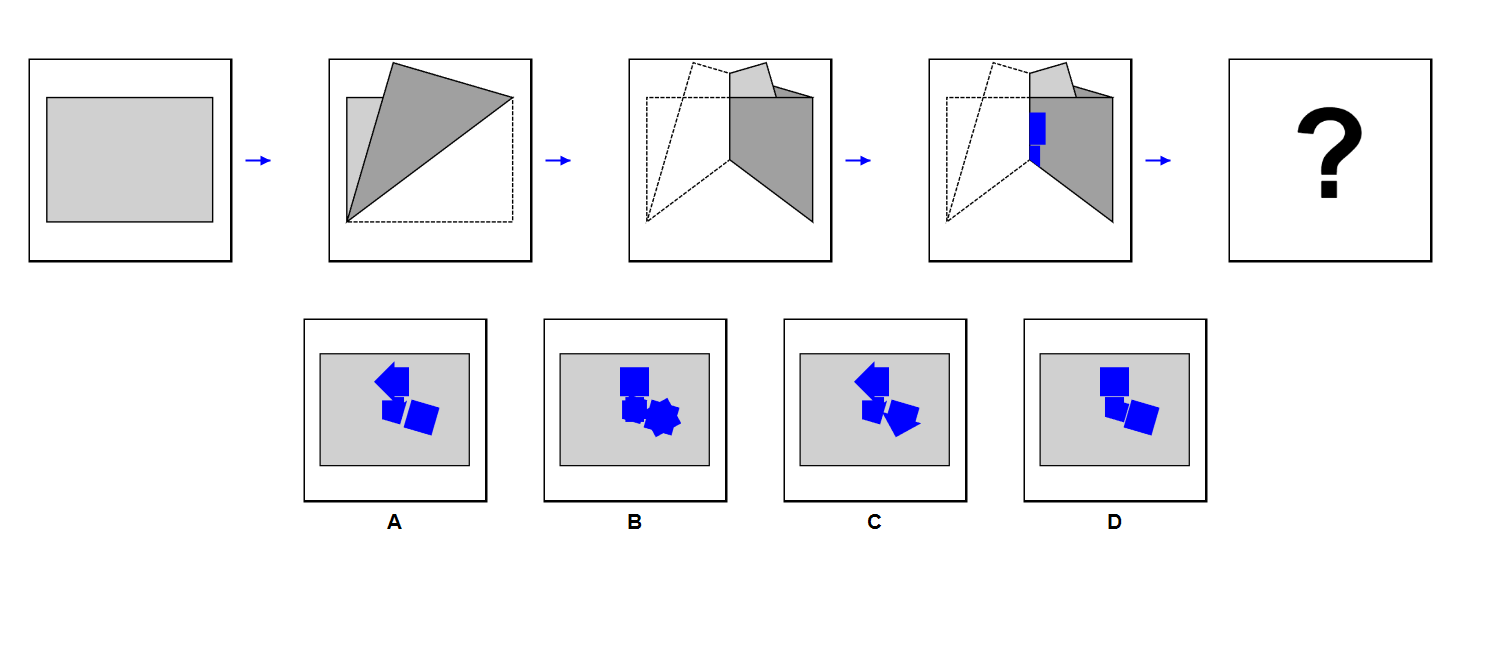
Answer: D